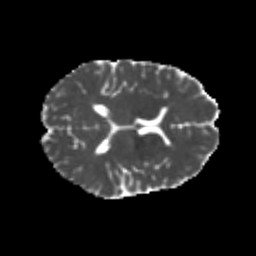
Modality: MD
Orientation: axial
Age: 23
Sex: female
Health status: healthy
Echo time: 0.074 s